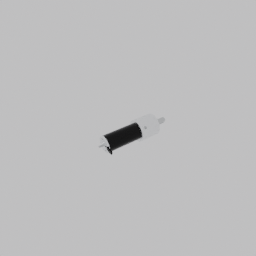
Label: mechanical